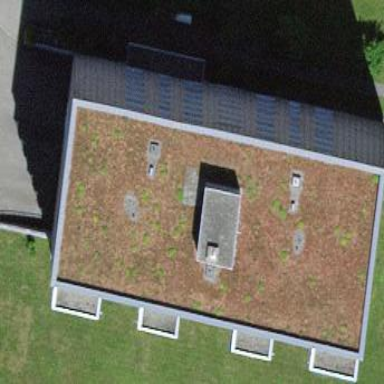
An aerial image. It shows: Residential building with flat roof.